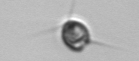
Label: Acanthoica_quattrospina